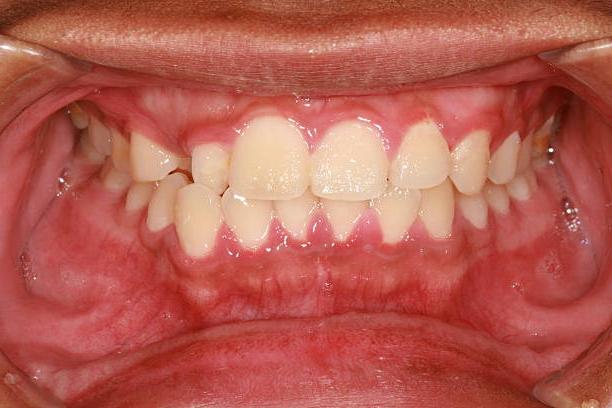
Condition: Gingivitis